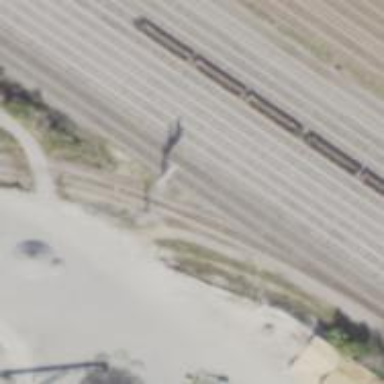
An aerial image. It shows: Railway signal.